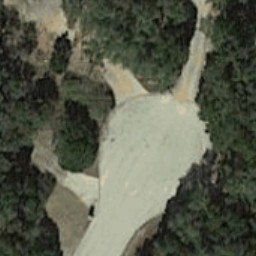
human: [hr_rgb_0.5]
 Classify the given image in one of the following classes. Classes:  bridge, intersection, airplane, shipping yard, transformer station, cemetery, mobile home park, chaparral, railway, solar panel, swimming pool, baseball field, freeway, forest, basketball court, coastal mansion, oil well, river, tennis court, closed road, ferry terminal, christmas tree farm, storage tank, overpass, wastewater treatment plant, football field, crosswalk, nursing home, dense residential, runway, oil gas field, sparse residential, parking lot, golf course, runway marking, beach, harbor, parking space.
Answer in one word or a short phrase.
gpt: closed road